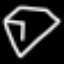
Label: diamond